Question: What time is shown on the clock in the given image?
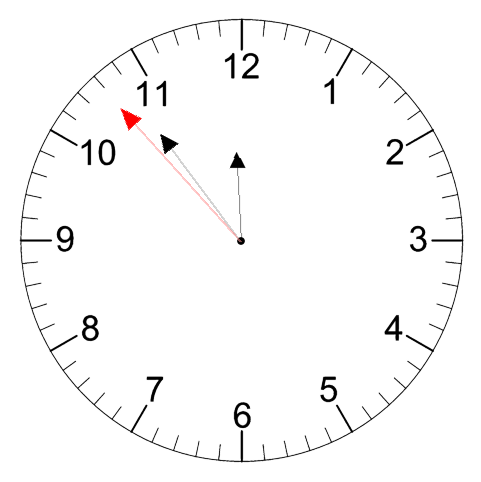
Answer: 11:53:53